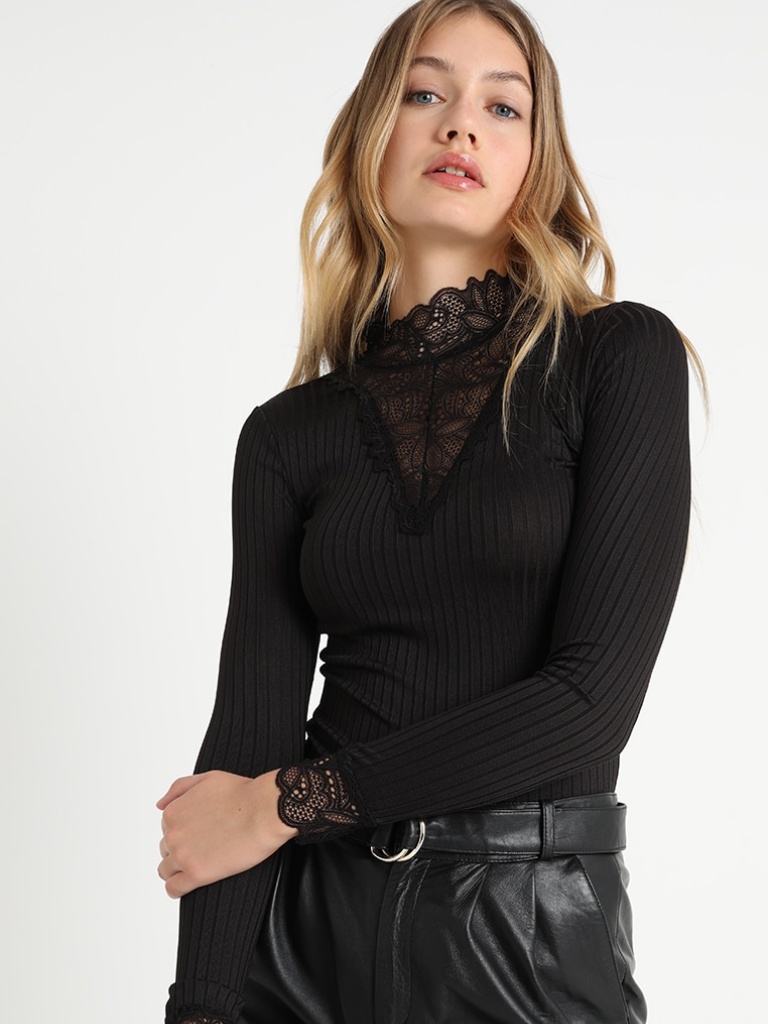
lace tight a long-sleeved with the sleeves down hip length Fully Tucked in v-neck blouse